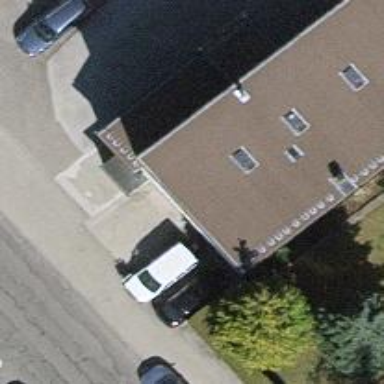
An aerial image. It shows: Car repair shop.